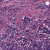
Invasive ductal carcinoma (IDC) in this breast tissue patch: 1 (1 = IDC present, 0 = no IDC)